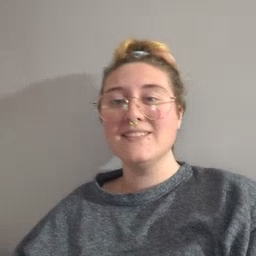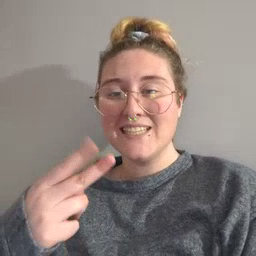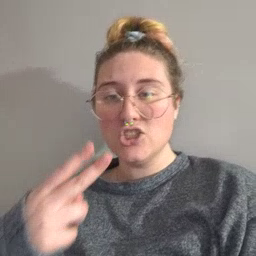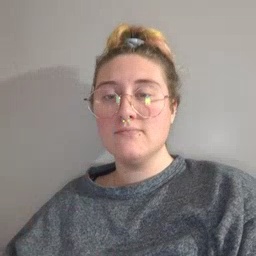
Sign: scissors